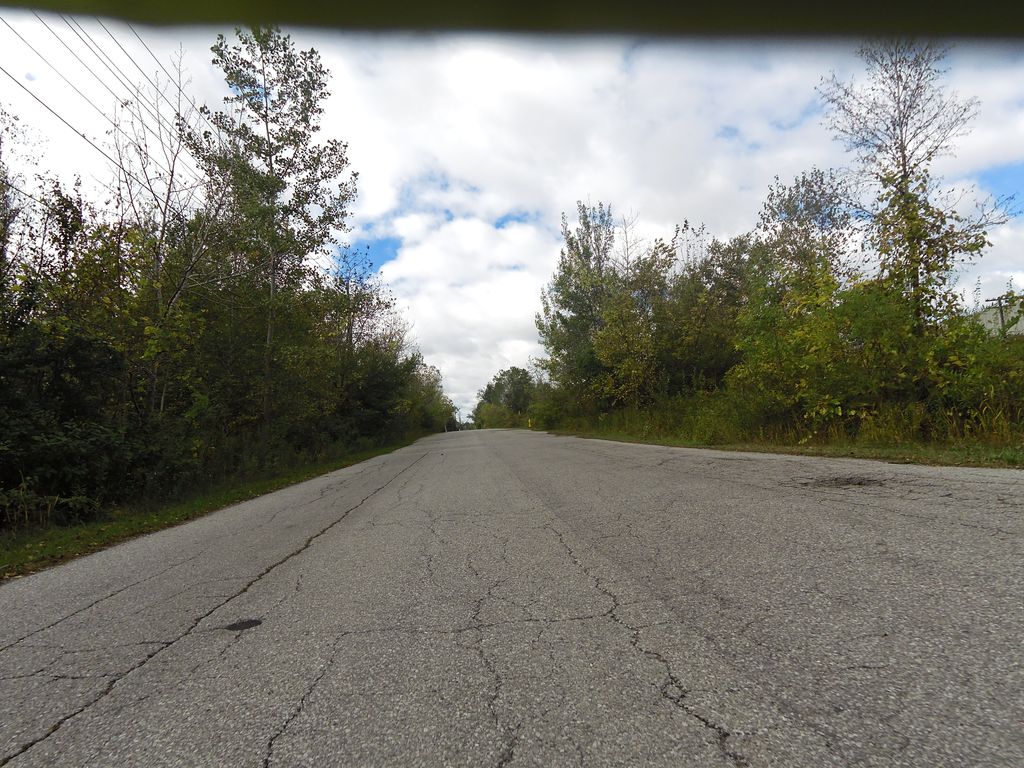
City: toronto